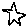
Label: star